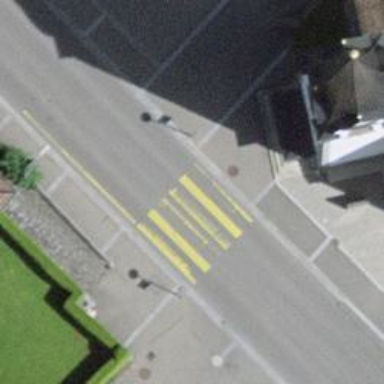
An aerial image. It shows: Marked road crossing with visible markings.